Question: I am using jQuery mobile 1.4.2 in my application. There is an issue with text area scroll bar, i.e, scrollbar is visible. how can we enable the scroll bar view. I need similar text area with scroll bar as in the following link.
And my code is as follows,
HTML:
'''
<div data-role="page" id="privacy_details">
<div data-theme="a" data-role="header">
<h3>
Privacy Policy
</h3>
</div>
<div data-role="content">
<div data-role="fieldcontain">
<textarea class="txtarea" style="resize: none;">
data
data
data
data
data
data
data
data
data
data
data
data
data
data
</textarea>
<a href="#" data-rel="back" data-role="button" data-theme="c" target="_blank">OK</a>
</div>
</div>
</div>
'''
CSS:
'''
.txtarea { height:300px; max-height: 300px; }
'''
My screen shot is as follows,

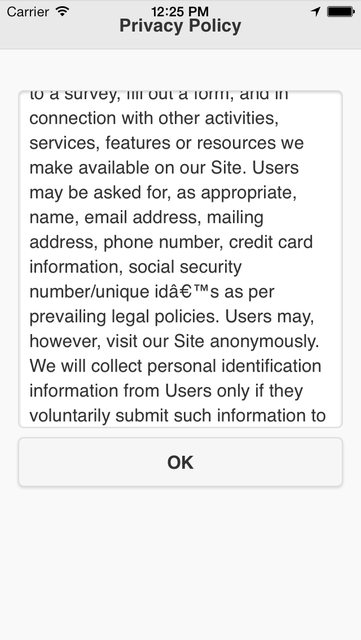
Answer: Set a fixed 'height' for 'textarea' and then add 'data-autogrow="false"' to prevent it from auto-growing.
- CSS'''
textarea {
height: 150px; /* any value you want */
}
'''
- HTML'''
<textarea data-autogrow="false">
<!-- text -->
</textarea>
'''
> <URL>